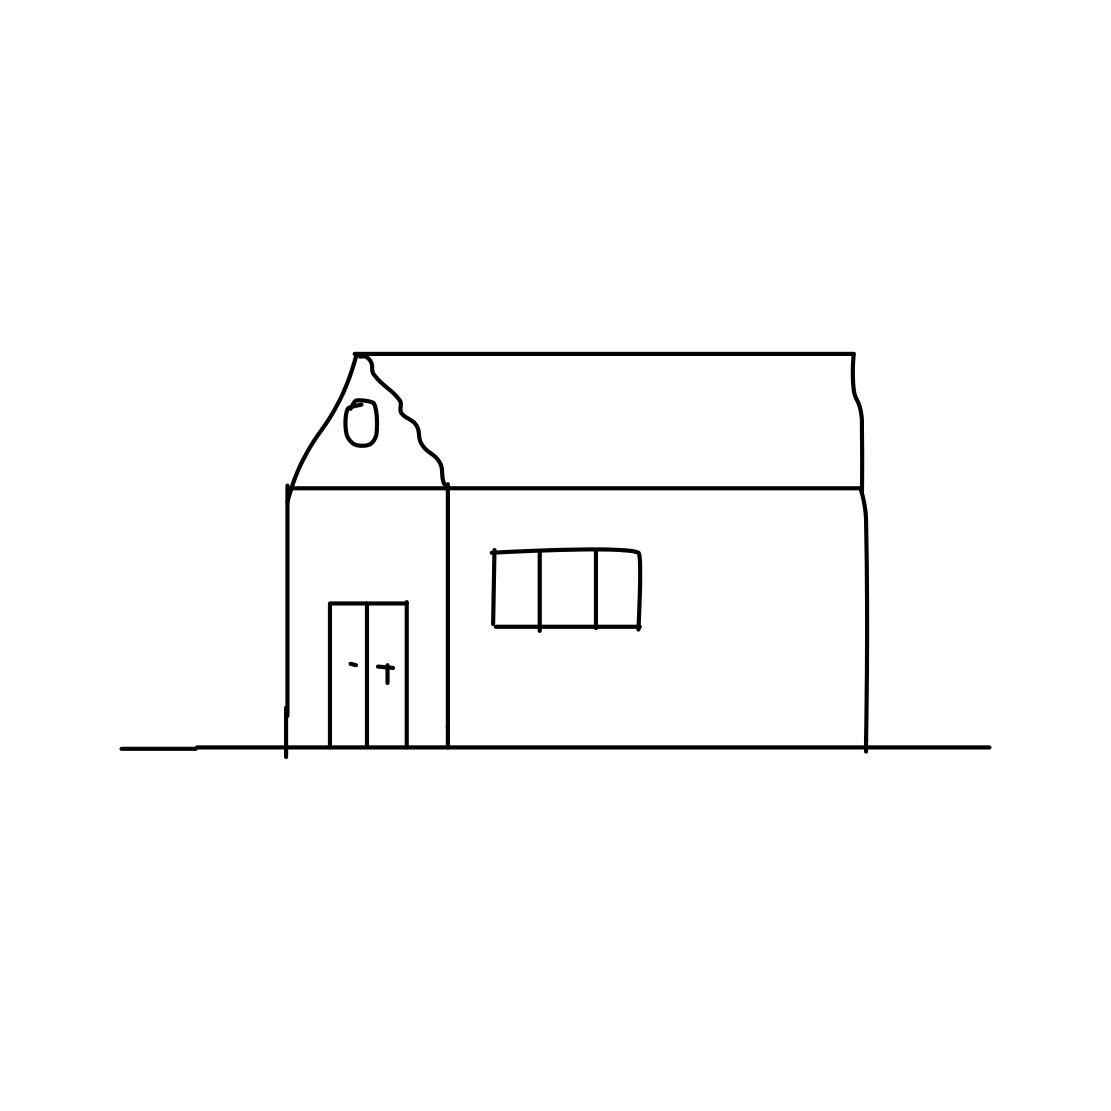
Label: house